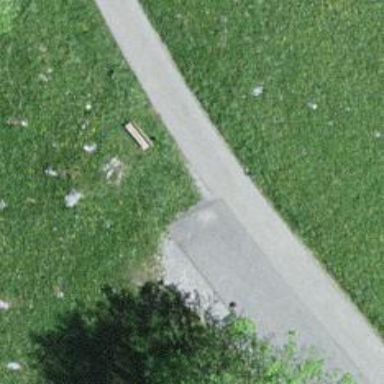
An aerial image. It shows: Bench.